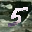
Label: 5